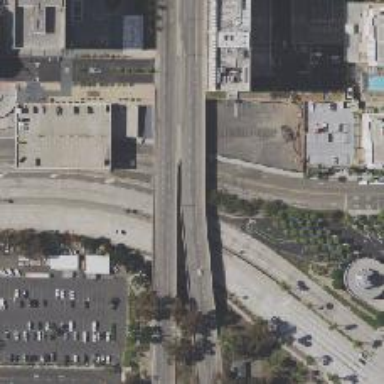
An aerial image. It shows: Bridge on trunk expressway.